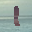
Label: 1